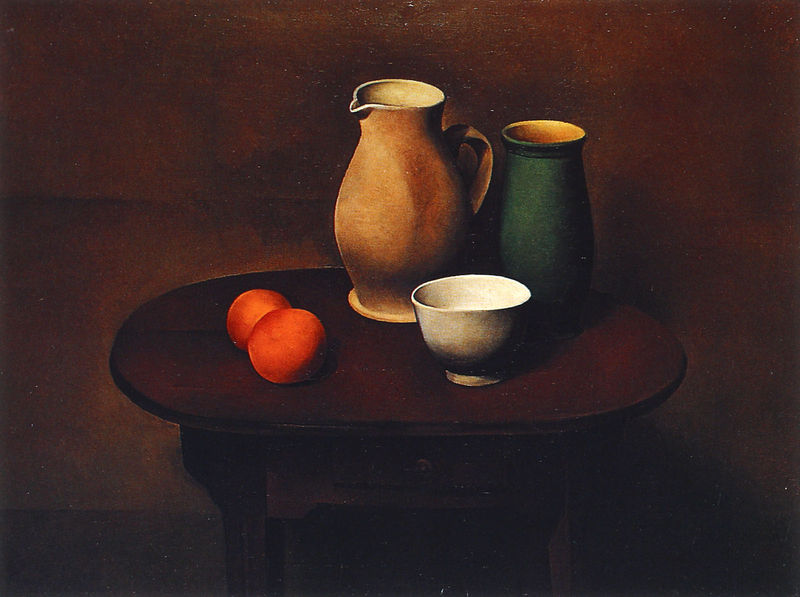
Titel: Ateliertisch (Stilleben II)
Künstler: Alexander Kanoldt
Institution: Hagen, Karl Ernst Osthaus-Museum
Schlagwörter: grün, ocker, braun, orange, tisch, weiss, obst, schale, fünf, kontrast, henkel, kanne, krug, stilleben, stillleben, vase, orangen, ruhig, ruhe, leer, schublade, tasse, holztisch, krüge, warme farben, schae, dreiergruppe, obs, t, goldton